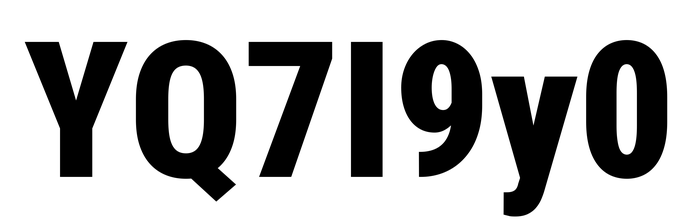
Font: Roboto_Condensed_Black